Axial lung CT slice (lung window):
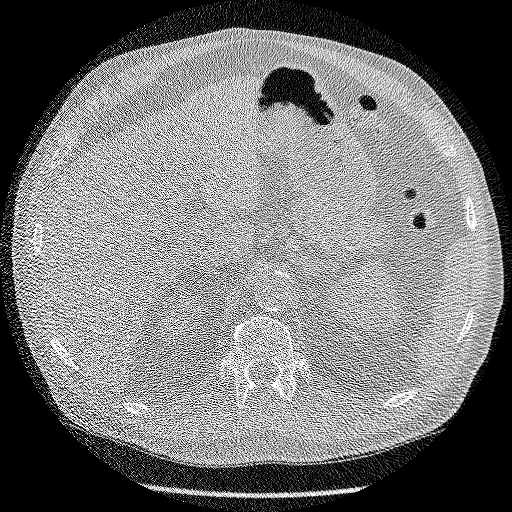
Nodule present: no